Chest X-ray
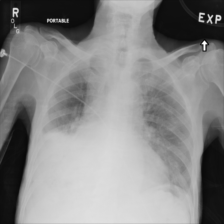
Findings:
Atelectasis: negative
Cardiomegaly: negative
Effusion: negative
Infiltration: negative
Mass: negative
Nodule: negative
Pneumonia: negative
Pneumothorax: negative
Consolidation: negative
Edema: negative
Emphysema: negative
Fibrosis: negative
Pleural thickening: negative
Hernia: negative